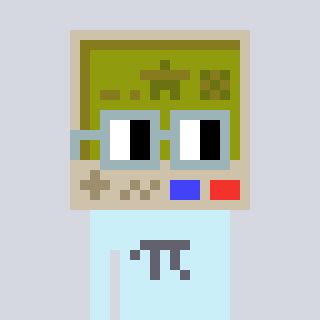
a pixel art character with square dark gray glasses, a gameboy-shaped head and a cold-colored body on a cool background